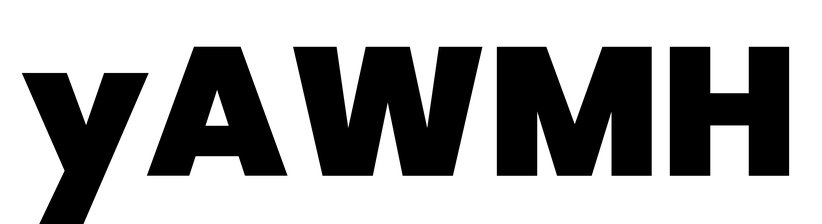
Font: Poppins-Black